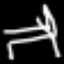
Label: bed